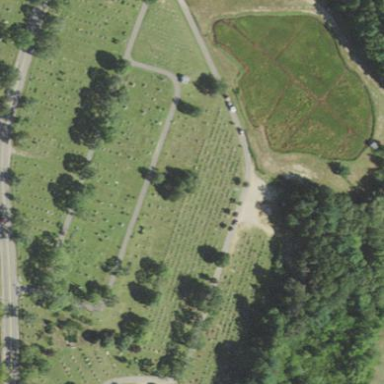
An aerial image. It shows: Cemetery that holds historical significance.